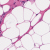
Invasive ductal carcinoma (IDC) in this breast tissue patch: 0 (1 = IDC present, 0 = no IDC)